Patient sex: M
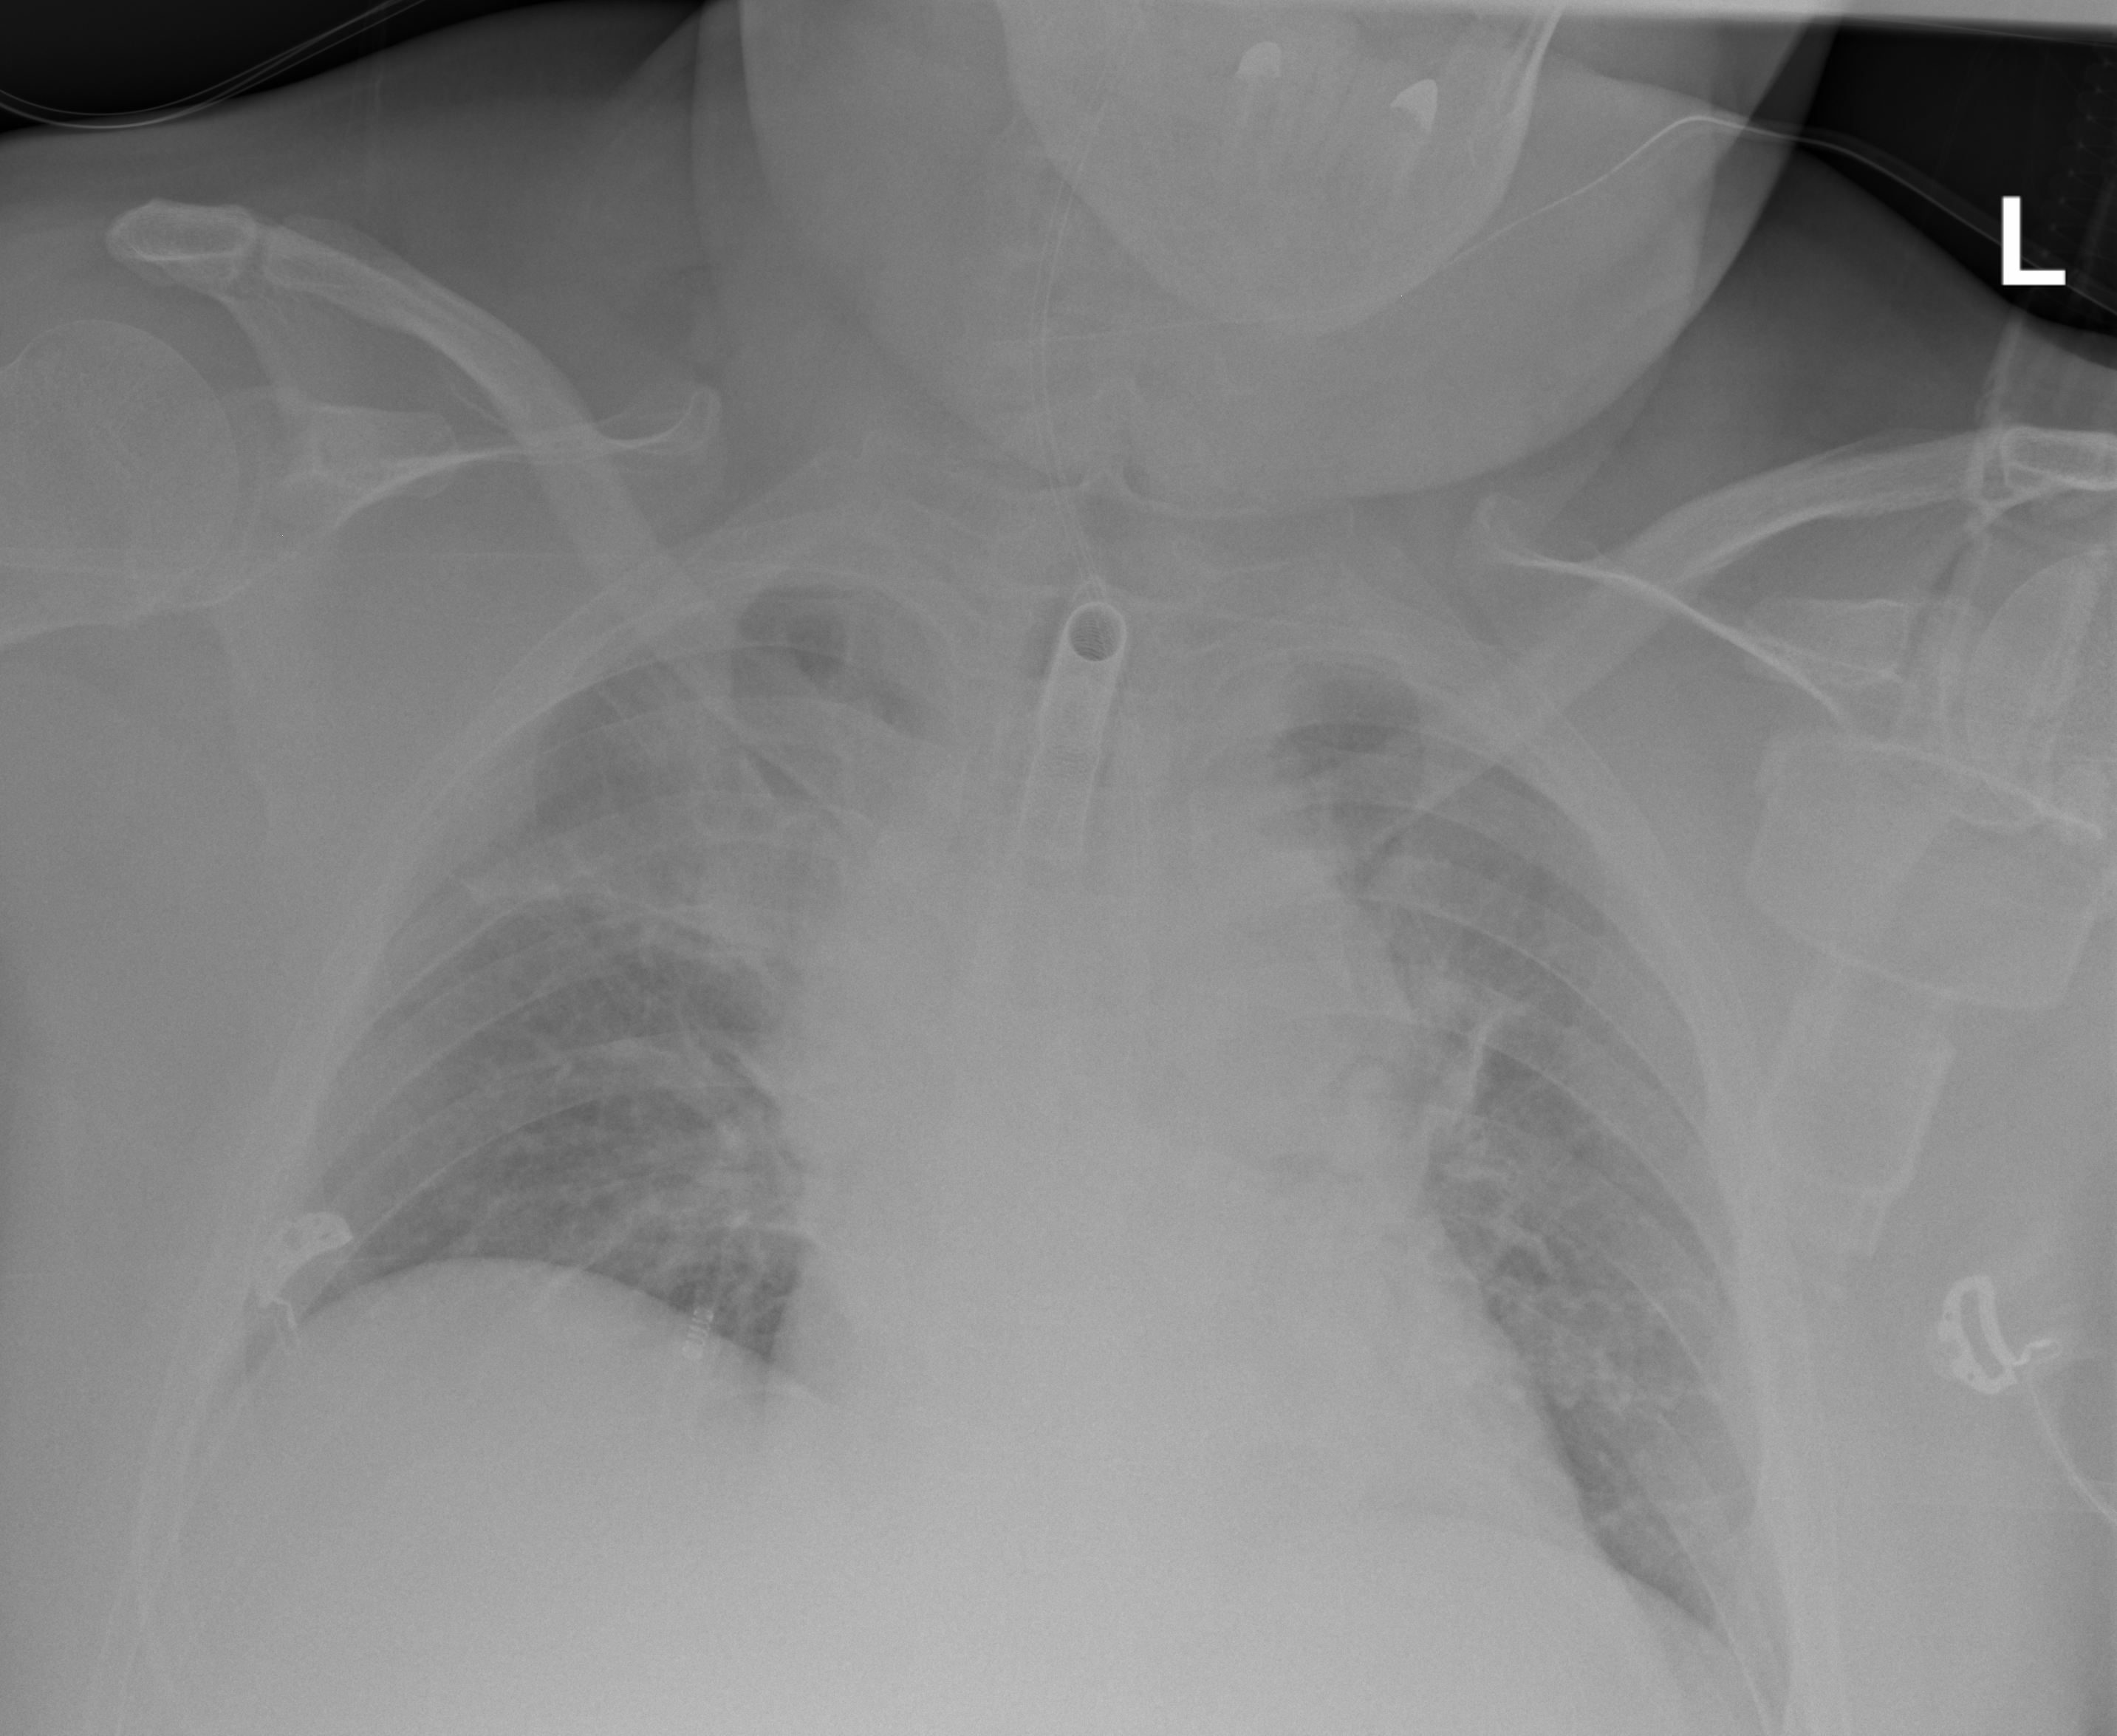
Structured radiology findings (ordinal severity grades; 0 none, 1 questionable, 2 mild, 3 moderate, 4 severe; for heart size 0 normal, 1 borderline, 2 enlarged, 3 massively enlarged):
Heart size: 0
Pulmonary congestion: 0
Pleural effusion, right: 0
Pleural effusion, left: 0
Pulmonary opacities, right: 2
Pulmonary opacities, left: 2
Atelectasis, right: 2
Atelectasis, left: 2